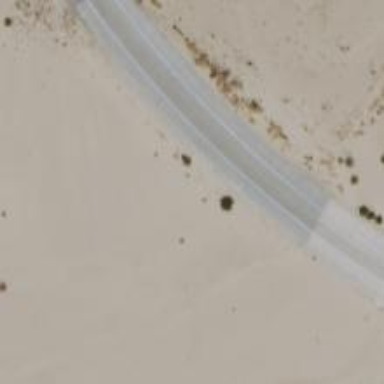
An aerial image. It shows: Unclassified road with low water crossing bridge.